Aerial crown-view tile of a tropical tree (Barro Colorado Island, Panama), acquired 20250616:
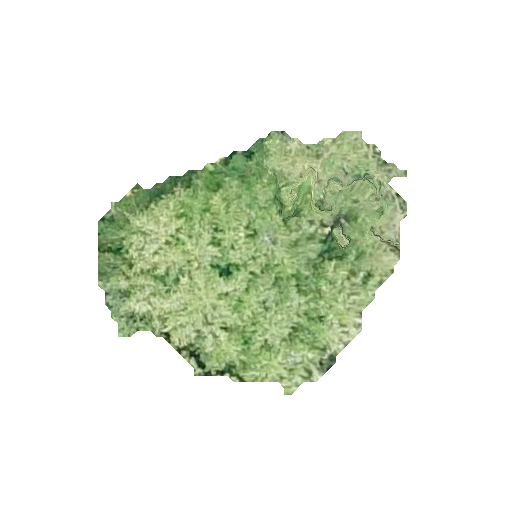
Species: Quararibea stenophylla
GBIF accepted scientific name: Quararibea stenophylla
Crown area: 82.605 m²